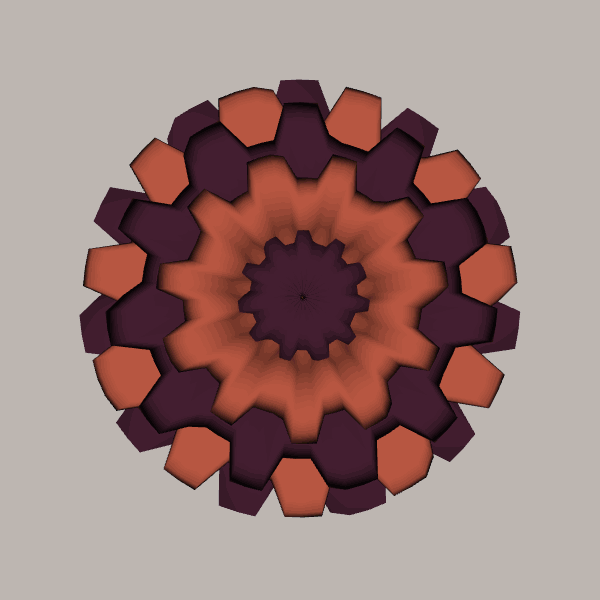
Background: light